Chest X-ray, AP view. Patient: 13 years old, sex M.
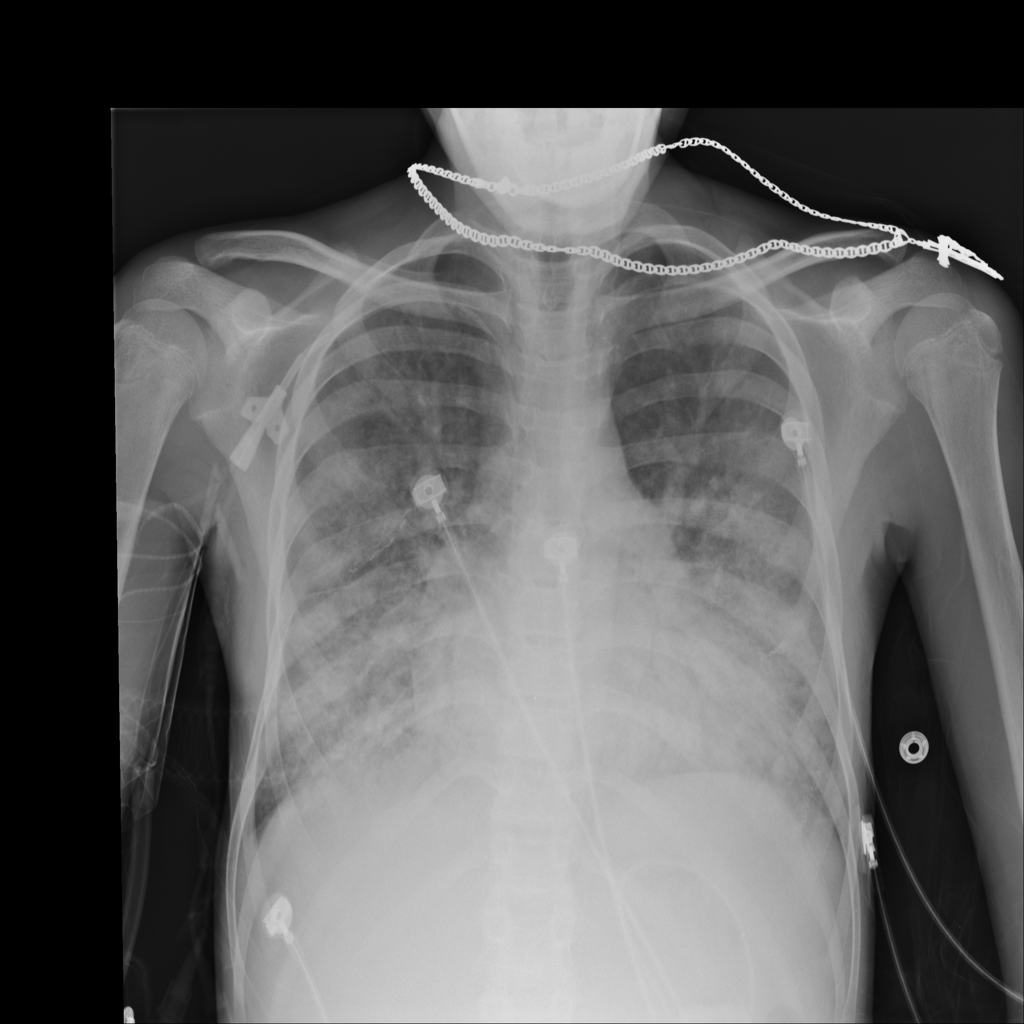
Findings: No Finding